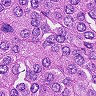
Metastatic tissue present: yes